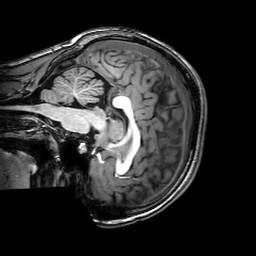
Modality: T1w
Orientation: sagittal
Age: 18
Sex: female
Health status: healthy
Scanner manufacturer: philips
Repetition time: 0.008235 s
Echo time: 0.00379 s